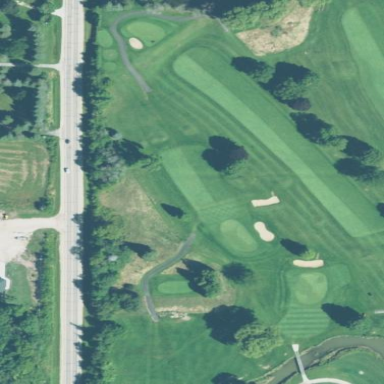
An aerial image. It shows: Golf fairway surrounded by grass.